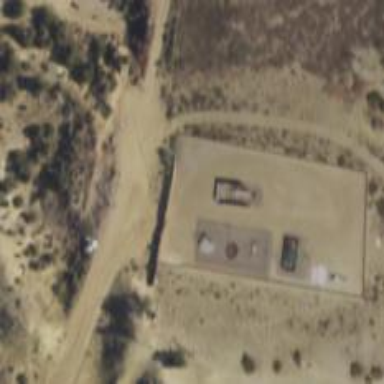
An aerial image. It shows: Storage tank that is man-made.